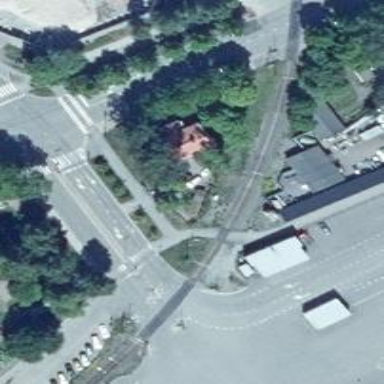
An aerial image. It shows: Railway crossing with lights and saltire. The crossing is fully barricaded.